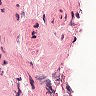
Metastatic tissue present: no